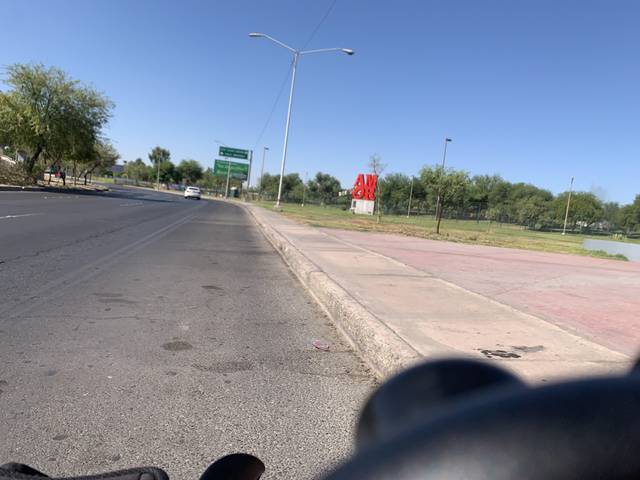
Region: Mexico
Coordinates: 32.633, -115.484